Question: I have asked this question about 2 hours ago : <URL> ,
After trying some solutions, i found that the error is in php files.
the problem is that i am not so good at PHP...Can anyone help me.
I am making a register form. I have two classes: 'ClientServer.java' and 'JSONParser.java'
'''
package com.example.mapsdemo;
import java.util.ArrayList;
import java.util.List;
import org.apache.http.NameValuePair;
import org.apache.http.message.BasicNameValuePair;
import org.json.JSONException;
import org.json.JSONObject;
import android.app.Activity;
import android.content.Intent;
import android.os.AsyncTask;
import android.os.Bundle;
import android.util.Log;
import android.view.View;
import android.view.View.OnClickListener;
import android.widget.Button;
import android.widget.EditText;
public class Clientserver extends Activity {
EditText username,email,password;
Button signup,intent;
String mpostusername,mpostpassword,mpostemail;
private static final String TAG_SUCCESS = "success";
JSONParser jsonParser = new JSONParser();
@Override
protected void onCreate(Bundle savedInstanceState) {
super.onCreate(savedInstanceState);
setContentView(R.layout.activity_clientserver);
username = (EditText) findViewById(R.id.username);
email = (EditText) findViewById(R.id.email);
password = (EditText) findViewById(R.id.password);
signup = (Button)findViewById(R.id.signup);
intent = (Button)findViewById(R.id.go);
//Setup the Button's OnClickListener
signup.setOnClickListener(new OnClickListener() {
@Override
public void onClick(View v) {
//Get the data
new CreateNewAccount().execute();
Log.d("my", "in onclick...create new account executed");
}
});
intent.setOnClickListener(new View.OnClickListener() {
@Override
public void onClick(View v) {
// TODO Auto-generated method stub
Intent i = new Intent(Clientserver.this,MainActivity.class);
startActivity(i);
}
});
}
class CreateNewAccount extends AsyncTask<String, String, String> {
/**
* Before starting background thread Show Progress Dialog
* */
/**
* Creating product
* */
protected String doInBackground(String... args) {
Log.d("my", "in doInBackground()");
mpostusername = username.getText().toString();
mpostemail = email.getText().toString();
mpostpassword = password.getText().toString();
Log.d("my", "getting inputs is executed");
List<NameValuePair> params = new ArrayList<NameValuePair>();
params.add(new BasicNameValuePair("username",mpostusername));
params.add(new BasicNameValuePair("email",mpostemail));
params.add(new BasicNameValuePair("password",mpostpassword));
Log.d("my", "parameter adding executed");
JSONObject json = jsonParser.makeHttpRequest("http://<ip_address>/android_connect/register.php","POST", params);
if(json!=null){
// do something
Log.d("my", "http request made successfully");
try {
int success = json.getInt(TAG_SUCCESS);
Log.d("my", "JSON tag_success is working");
if (success == 1) {
Log.d("my", "in success=1");
// successfully created product
Intent i = new Intent(getApplicationContext(), MainActivity.class);
startActivity(i);
// closing this screen
finish();
} else {
Log.d("my", "In else");
}
} catch (JSONException e) {
e.printStackTrace();
}
}
return null;
}
}
}
'''
:
'''
package com.example.mapsdemo;
import java.io.BufferedReader;
import java.io.IOException;
import java.io.InputStream;
import java.io.InputStreamReader;
import java.io.UnsupportedEncodingException;
import java.util.List;
import org.apache.http.HttpEntity;
import org.apache.http.HttpResponse;
import org.apache.http.NameValuePair;
import org.apache.http.client.ClientProtocolException;
import org.apache.http.client.entity.UrlEncodedFormEntity;
import org.apache.http.client.methods.HttpGet;
import org.apache.http.client.methods.HttpPost;
import org.apache.http.client.utils.URLEncodedUtils;
import org.apache.http.impl.client.DefaultHttpClient;
import org.json.JSONException;
import org.json.JSONObject;
import android.util.Log;
public class JSONParser {
static InputStream is = null;
static JSONObject jObj = null;
static String json = "";
// constructor
public JSONParser() {
}
// function get json from url
// by making HTTP POST or GET mehtod
public JSONObject makeHttpRequest(String url, String method,
List<NameValuePair> params) {
// Making HTTP request
try {
// check for request method
if(method.equals("POST")){
// request method is POST
// defaultHttpClient
Log.d("my", "method equals POST is working");
DefaultHttpClient httpClient = new DefaultHttpClient();
Log.d("my", "HTTp client is working");
HttpPost httpPost = new HttpPost(url);
Log.d("my", "HTTp post is working");
httpPost.setEntity(new UrlEncodedFormEntity(params));
Log.d("my", "url encoded");
HttpResponse httpResponse = httpClient.execute(httpPost);
Log.d("my", "HTTp response is working");
HttpEntity httpEntity = httpResponse.getEntity();
Log.d("my", "HTTp entity is working");
is = httpEntity.getContent();
Log.d("my", "getcontent is working");
}else if(method.equals("GET")){
// request method is GET
DefaultHttpClient httpClient = new DefaultHttpClient();
String paramString = URLEncodedUtils.format(params, "utf-8");
url += "?" + paramString;
HttpGet httpGet = new HttpGet(url);
HttpResponse httpResponse = httpClient.execute(httpGet);
HttpEntity httpEntity = httpResponse.getEntity();
is = httpEntity.getContent();
}
} catch (UnsupportedEncodingException e) {
e.printStackTrace();
} catch (ClientProtocolException e) {
e.printStackTrace();
} catch (IOException e) {
e.printStackTrace();
}
try {
BufferedReader reader = new BufferedReader(new InputStreamReader(
is, "iso-8859-1"), 8);
StringBuilder sb = new StringBuilder();
String line = null;
while ((line = reader.readLine()) != null) {
sb.append(line + "
");
}
is.close();
json = sb.toString();
} catch (Exception e) {
Log.e("Buffer Error", "Error converting result " + e.toString());
}
// try parse the string to a JSON object
try {
jObj = new JSONObject(json);
} catch (JSONException e) {
Log.e("JSON Parser", "Error parsing data " + e.toString());
}
// return JSON String
return jObj;
}
}
'''
'''
<?php
$connection = mysql_connect('http://xxx.xxx.xxx.xx/phpmyadmin', 'xxxx', 'xxxxx');
if (!$connection){
die("Database Connection Failed" . mysql_error());
}
$select_db = mysql_select_db('accountsb');
if (!$select_db){
die("Database Selection Failed" . mysql_error());
}
'''
'''
<?php
require('db_connect.php');
$response = array();
$username= $_POST['username'];
$email = $_POST['email'];
$password = $_POST['password'];
$query = "INSERT INTO 'account' (username,email,password) VALUES ('$username', '$email', '$password')";
$result = mysql_query($query);
if($result){
$response["success"] = 1;
$response["message"] = "account successfully created.";
// echoing JSON response
echo json_encode($response);
}
else
{
$response["success"] = 0;
$response["message"] = "Oops! An error occurred.";
// echoing JSON response
echo json_encode($response);
}
?>
'''
'''
0-06 12:16:45.340: E/JSON Parser(8630): Error parsing data org.json.JSONException: Value <br of type java.lang.String cannot be converted to JSONObject
'''
Here is my logcat filtered :
'''
10-06 12:31:09.800: D/my(11813): in onclick...create new account executed
10-06 12:31:09.800: D/my(11813): in doInBackground()
10-06 12:31:09.800: D/my(11813): getting inputs is executed
10-06 12:31:09.800: D/my(11813): parameter adding executed
10-06 12:31:09.800: D/my(11813): method equals POST is working
10-06 12:31:09.800: D/my(11813): HTTp client is working
10-06 12:31:09.800: D/my(11813): HTTp post is working
10-06 12:31:09.800: D/my(11813): url encoded
10-06 12:31:12.090: D/my(11813): HTTp response is working
10-06 12:31:12.090: D/my(11813): HTTp entity is working
10-06 12:31:12.090: D/my(11813): getcontent is working
'''
1. I have seen many similar questions on SO and tried many solutions, but It didn't work after trying about 2 hours So, plz don't mark as dulicate.plz help.
1. My php code suffers from SQL injection, I know. But, it is for just practising and I will edit them with mysqli and PDO in future.
Error is in my php files....when i try to open 'http://xxx.xxx.xxx.xx/android_connect/register.php'.
it shows following warnings:

There are 3 erros in which 2 are warning:
'''
mysql_connect(): php_network_getaddresses: getaddrinfo failed: No such host is known. in C:\wamp\wwwndroid_connect\db_connect.php on line 2
'''
and
'''
mysql_connect(): php_network_getaddresses: getaddrinfo failed: No such host is known. in C:\wamp\wwwndroid_connect\db_connect.php on line 2
'''
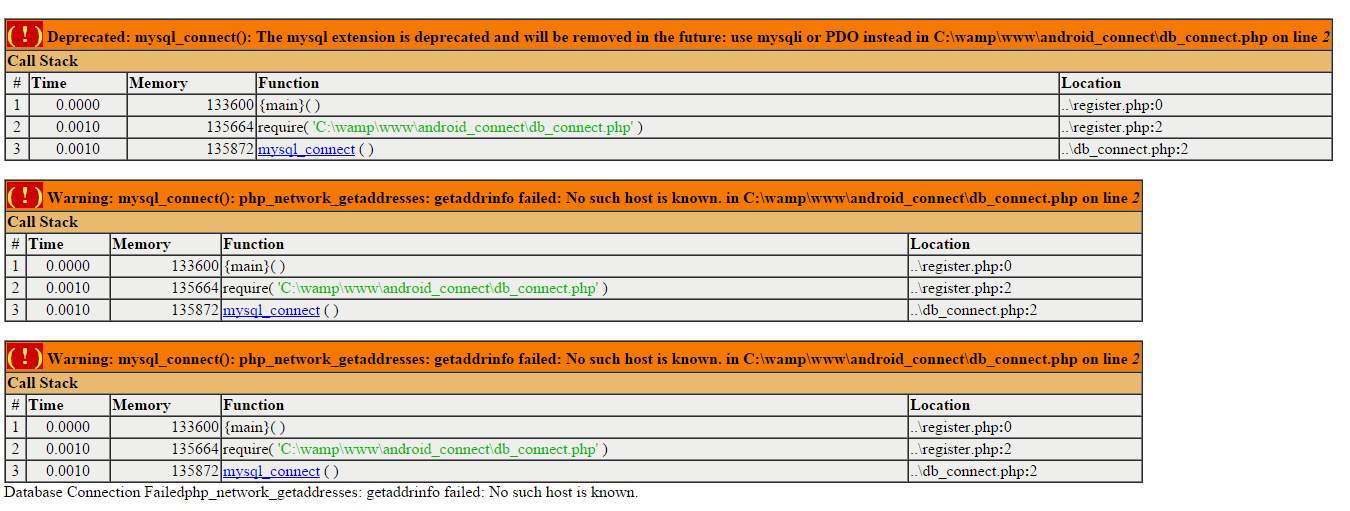
Answer: So has requested by the OP:
The problem was that you were trying to connect to a host that was incorrectly typed. You need to connect only using the IP:PORT of the host.
Also you need to pass the connection as 2o parameter of the 'mysql_select_db' function.
For more syntax refer to: <URL>
Have a great day.